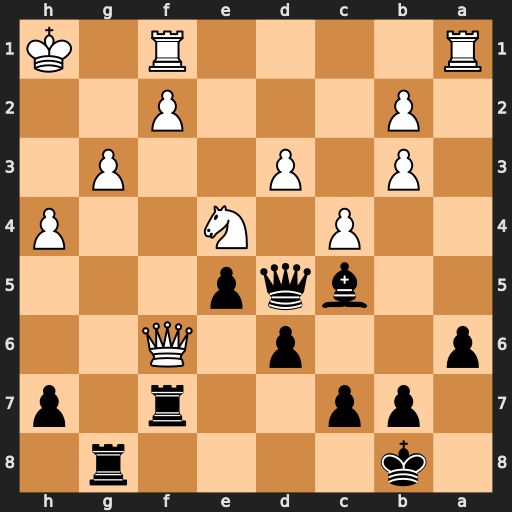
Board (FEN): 1k4r1/1pp2r1p/p2p1Q2/2bqp3/2P1N2P/1P1P2P1/1P3P2/R4R1K
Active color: b
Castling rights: -
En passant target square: -
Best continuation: Qxe4+ dxe4 Rxf6